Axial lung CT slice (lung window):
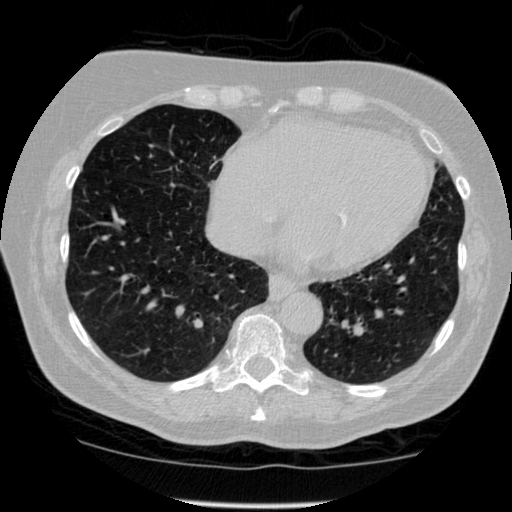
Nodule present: no